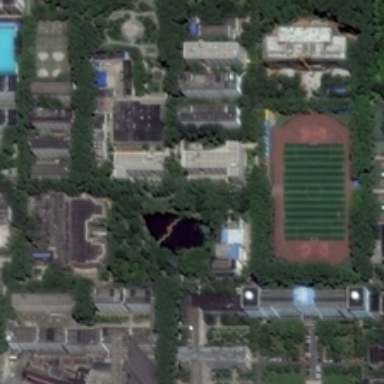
Many buildings and green trees are around a playground in a school .